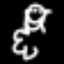
Label: frog